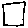
Label: square